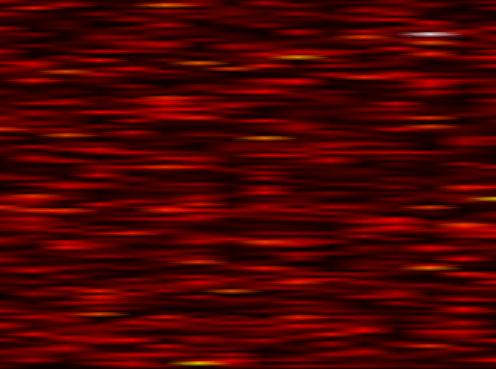
Label: FOFDM